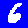
Digit: 6